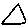
Label: triangle